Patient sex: M
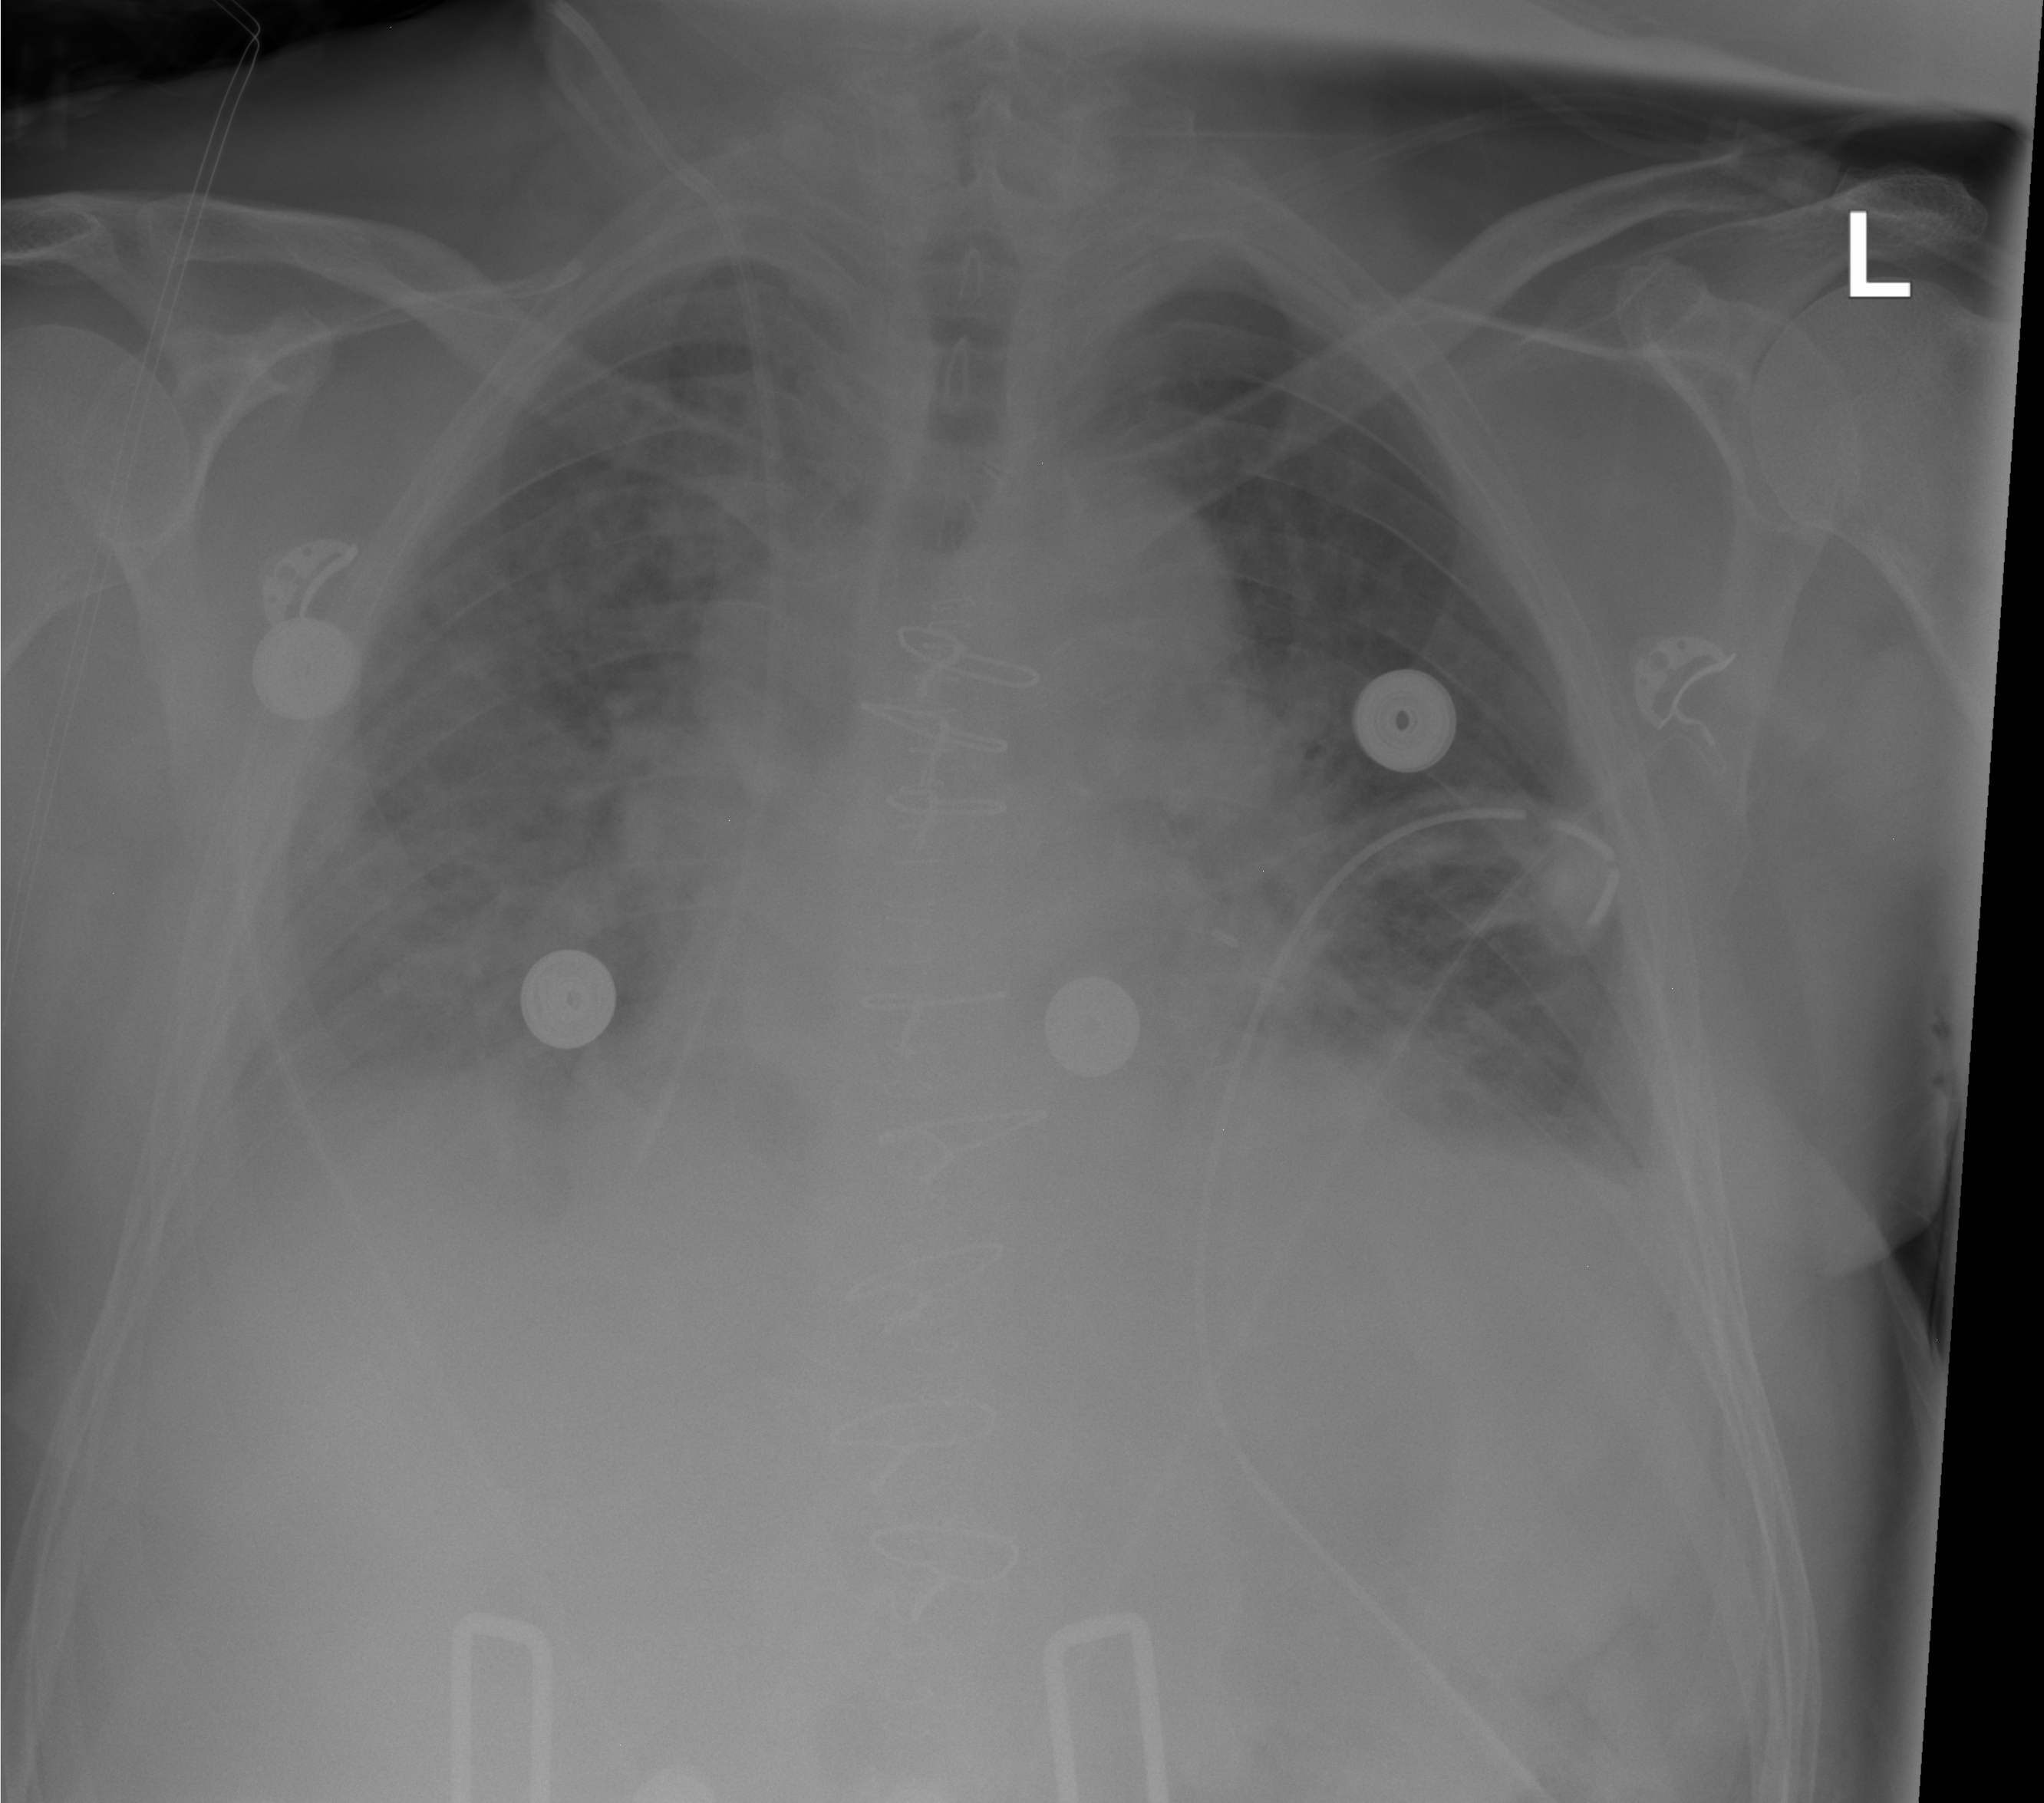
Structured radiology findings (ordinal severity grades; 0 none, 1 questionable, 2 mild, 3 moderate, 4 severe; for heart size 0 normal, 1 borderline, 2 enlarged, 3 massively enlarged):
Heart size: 2
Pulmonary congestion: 2
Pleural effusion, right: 2
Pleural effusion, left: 2
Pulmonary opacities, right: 2
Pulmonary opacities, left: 1
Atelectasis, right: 1
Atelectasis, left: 1